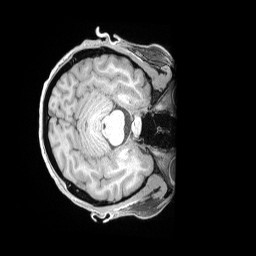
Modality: T1w
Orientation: axial
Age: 33
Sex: female
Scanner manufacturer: siemens
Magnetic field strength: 3 T
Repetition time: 2 s
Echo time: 0.00211 s